Question: I am a beginner in PHP, so I need a little help.
I have stored some PHP code in a MySQL database (in a table), and now I'm trying to echo in another PHP page ('<?PHP echo $result['code'];?>') after making a successful connection with the database and selecting the right table where I stored the code in the 'code' column. But it is not working.
If I store HTML or JavaScript or any code in the database and try to echo, the content is displayed as it was programmed, as you can see in this image:
.
But it doesn't work with PHP. How can I fix it?
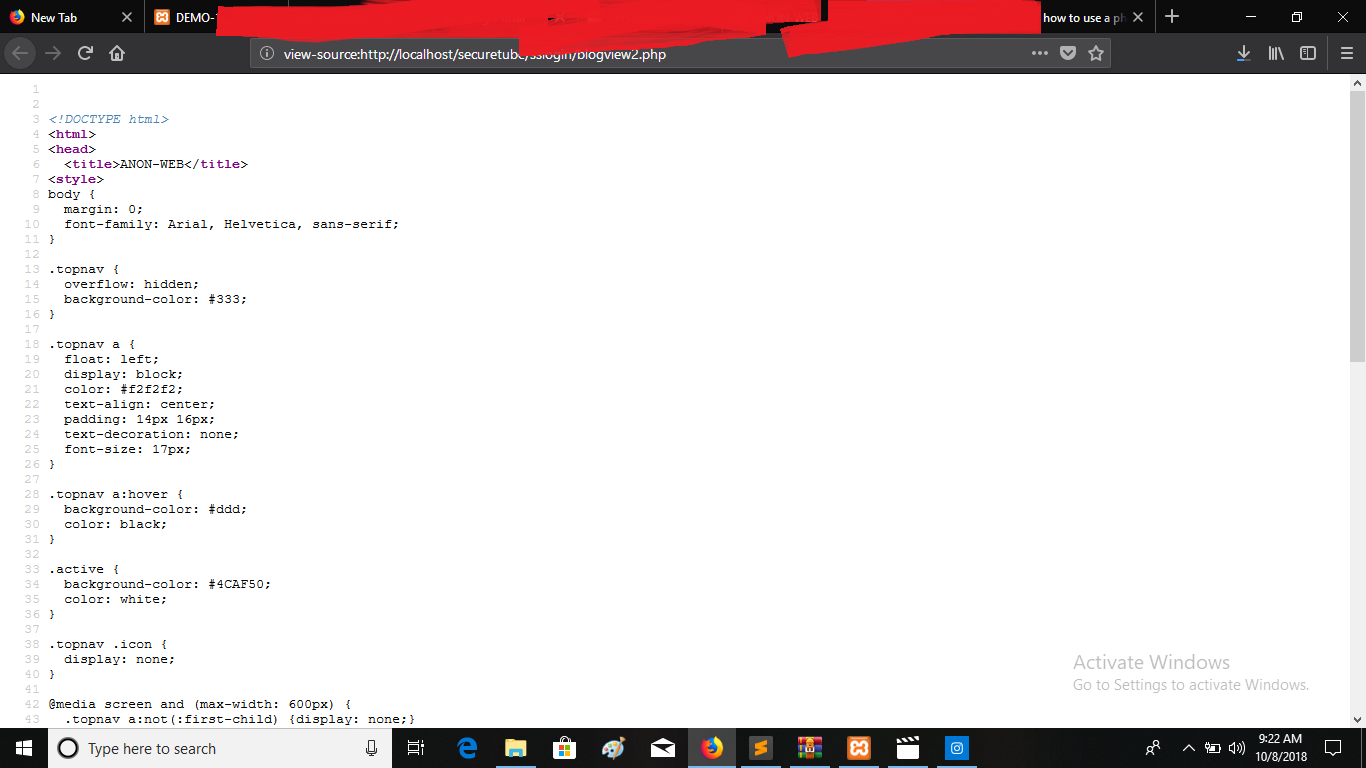
Answer: I am going to have to do some guessing, and show a very simple example, but something like the following should work.
1. Add a code_type column to your table with values of html, php, etc.
2. Make sure that any php code stored in the database has been tested and returns some output (without using <?php tags). For example: $var1 = 100;
$var2 = 10;
$var3 = 1;
echo "<h1> The equation of ($var1*$var2+$var3) equals</h1>";
echo "<p>".($var1*$var2+$var3)."</p>";
3. Use the code_type in your data-output script to either evaluate the PHP code or just echo it in all other cases: <?php
if ($result['code_type'] == 'php') {
eval($result['code']);
} else {
echo $result['code'];
}
?>
I cannot say that I have ever used this, so I can't guarantee anything, but hopefully points you in the right direction.
It is worth noting that this is not considered good practice, as noted multiple times in the <URL>. The manual itself notes it in several places, but the first comment is on-key:
> If eval() is the answer, you're almost certainly asking the wrong
question. -- Rasmus Lerdorf, BDFL of PHP
... You are probably a lot better off parsing the php code before you save it to the database, then you won't have to worry about any of this!